Chest X-ray. View position: AP
Patient age: 65
Patient sex: M
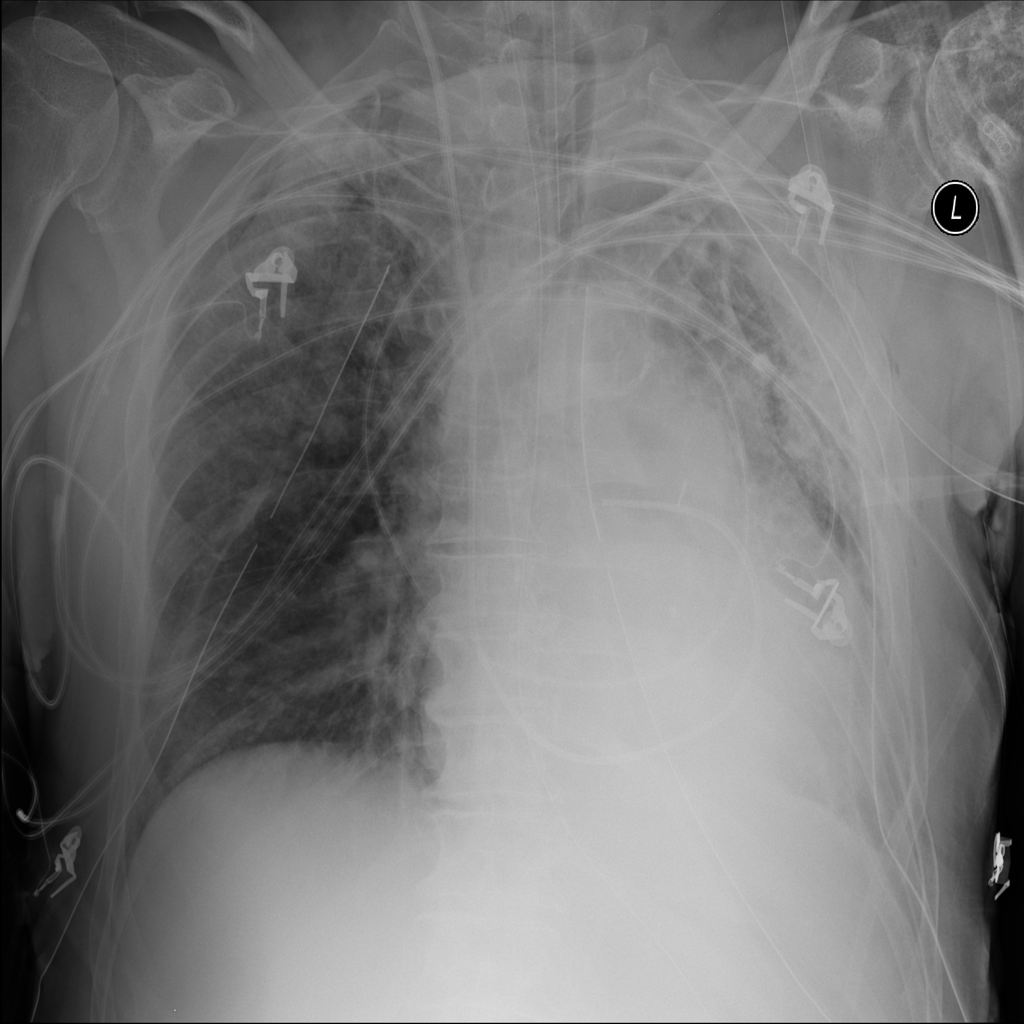
Finding: Pneumothorax